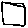
Label: square